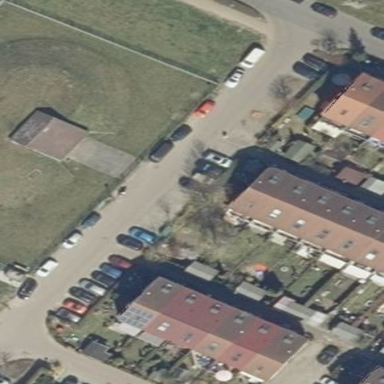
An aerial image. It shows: Street side parking area.